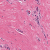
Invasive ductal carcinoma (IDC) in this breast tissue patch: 0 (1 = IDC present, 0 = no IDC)